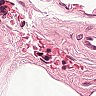
Metastatic tissue present: no